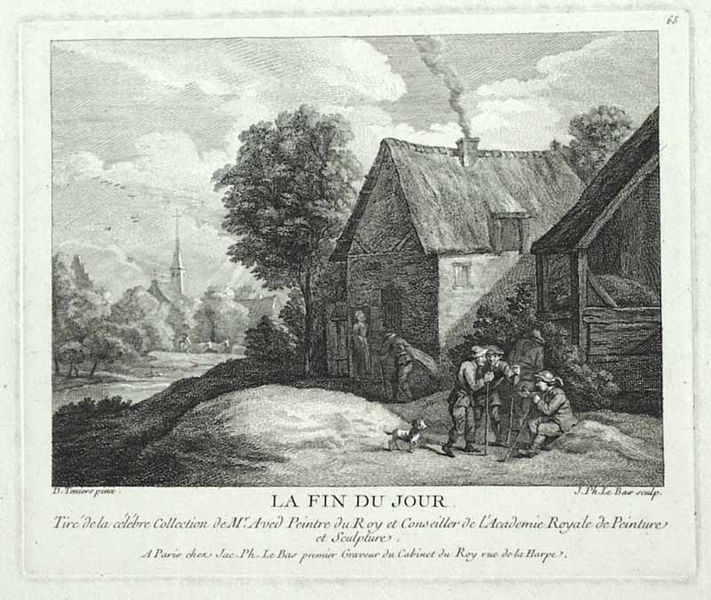
Titel: La fin du jour
Künstler: Jacques-Philippe Lebas
Standort: Karlsruhe
Institution: Staatliche Kunsthalle Karlsruhe
Schlagwörter: baum, berg, blätter, dunkel, feder, gemälde, gruppe, hand, himmel, laub, mann, schatten, vogel, wasser, weiß, wolken, bäume, fluss, frauen, kirchturm, landschaft, menschen, sitzen, stadt, abend, fenster, frankreich, frau, grau, holz, hut, hüte, licht, männer, paris, raum, reden, schwarz, strasse, stroh, tür, zeichnung, dach, dackel, gebäude, gras, haus, hund, hunde, rasen, tier, tiere, weg, wiese, wolke, zaun, ansammlung, gespräch, leute, alt, mützen, alte, architektur, arm, spitze, stein, tod, holland, signatur, bach, feld, häuser, hügel, natur, strauch, vögel, busch, hütte, kirche, pfad, qualm, rauch, land, personen, blatt, wald, arbeit, bauern, fliegen, genre, kamin, kirchturmspitze, landleben, pferd, schornstein, schuppen, stock, turm, holzschnitt, magd, schrift, papier, ruhe, düster, ansicht, biegung, ort, unterhaltung, gehstock, stab, hosen, bäuerin, ernte, heu, berge, dorf, giebel, grafik, graphik, tag, kuh, bauernhof, hof, hütten, rauh, idylle, pause, rast, schlot, schriftzug, arbeiter, französisch, häuse, romantik, gäste, sprechen, woken, balken, stimmung, platte, abendstimmung, bauer, lachen, eingang, unterschrift, buch, reetdach, scheune, strohdach, kirchenturm, kreuz, tumr, wandern, bewölkung, gauben, hocken, druck, druckgraphik, schwarz weiss, schraffur, radierung, stich, titel, illustration, text, zeitung, stöcke, wei0, hausfrau, schuh, pictura, besuch, karte, handwerk, stäbe, ende, jäger, gut, ländlich, holzhütte, reise, wanderer, märchen, abstützen, scwarz, bauernhaus, stall, fachwerk, gehöft, siedlung, gaube, wolkne, teniers, kate, schaten, ankunft, auarell, postkarte, wanderstock, holt, emblem, kupferstich, hirten, bau, rasten, bildunterschrift, druch, stecken, holzhaus, wanderung, kirsche, stürzen, stadel, legende, heuschober, niederlanden, hun, garu, schwaz, heimkehr, kriche, stick, ansichtskarte, kruez, ställe, kiche, schober, misthaufen, heim, feierabend, dorg, stöcker, aus, hunf, seriendruck, zu hause, kalenderblatt, romatik, vogelzug, vögek, konversation, fin, hpgel, inscriptio, vägel, nostalgie, schäune, balzac, rauc, raucht, wanderstöcke, tagesende, spitzr, jour, du, la fin du jour, ende des tages, das ende des tages, lamdleben, la, käuser, schaut raus, plattenrand, raierung, jahresende, das ende des tage, zeituung, 65, david teniers, fluss kirche, das ende des jahres, ende tag, fin du jour, la fin, la fin du jou, ndruck, tagende, strh, aved, schwätzchen, tagesausklang, ende einer reise